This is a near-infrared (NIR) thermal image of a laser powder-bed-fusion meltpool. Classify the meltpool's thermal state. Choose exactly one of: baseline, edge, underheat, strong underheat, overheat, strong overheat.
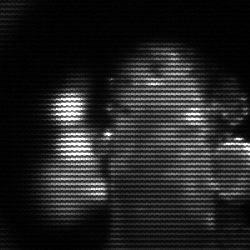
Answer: strong underheat